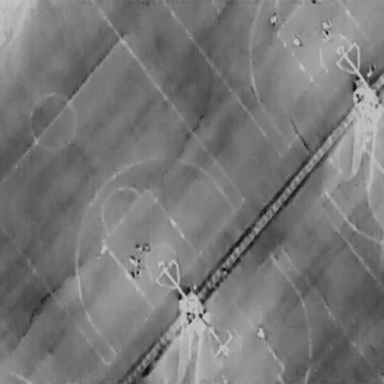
There are ten People in the infrared image.